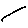
Label: line